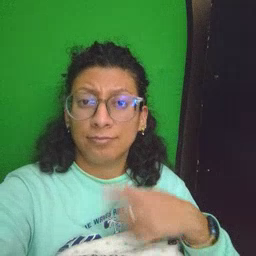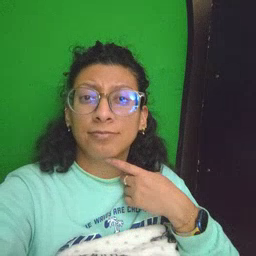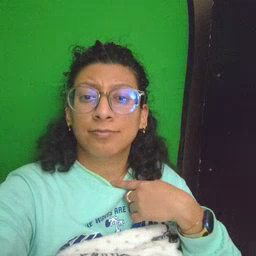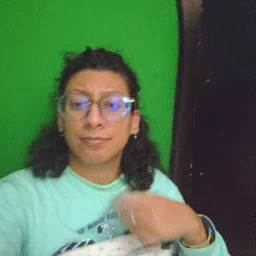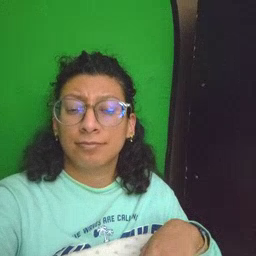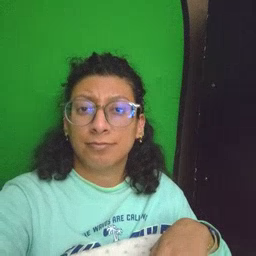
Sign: thirsty